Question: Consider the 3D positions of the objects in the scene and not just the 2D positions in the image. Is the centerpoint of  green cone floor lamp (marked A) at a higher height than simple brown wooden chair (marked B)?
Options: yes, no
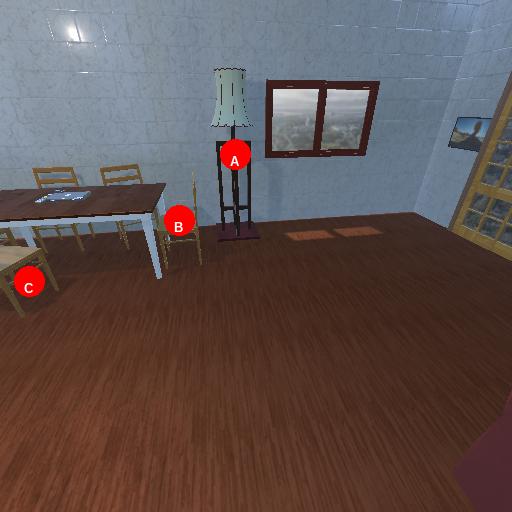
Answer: yes